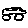
Label: car